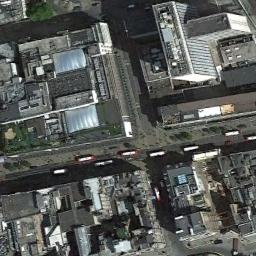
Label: commercial_area